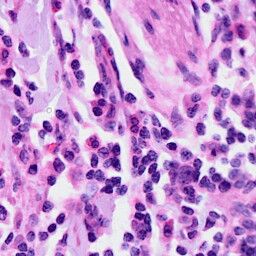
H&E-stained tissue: Cervix